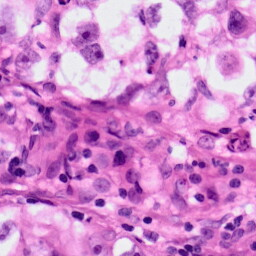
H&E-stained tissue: Lung